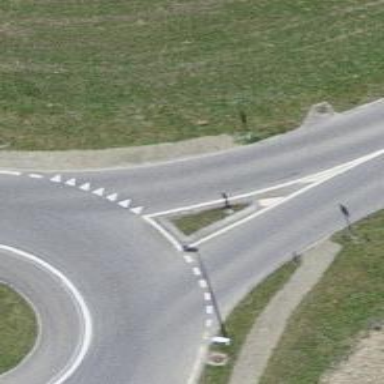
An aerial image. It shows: Road with "give way" sign.